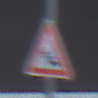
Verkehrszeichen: Stau
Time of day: MorningAfternoon
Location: Outdoor (Suburban)
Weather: Overcast
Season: NotSpecified
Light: Natural